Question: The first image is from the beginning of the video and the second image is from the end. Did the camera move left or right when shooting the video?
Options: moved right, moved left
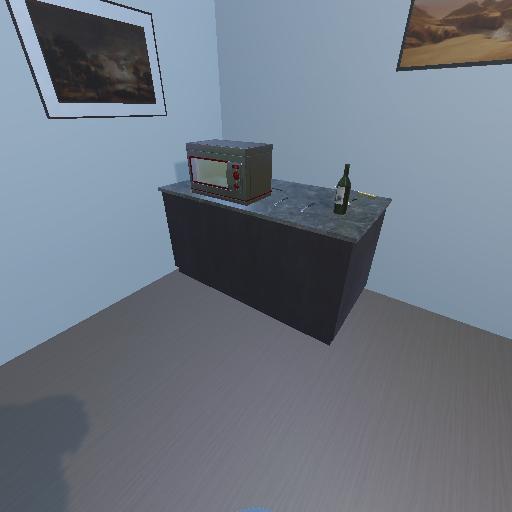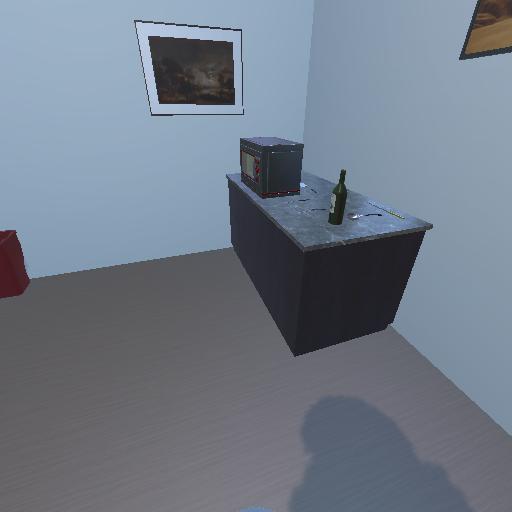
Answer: moved right